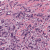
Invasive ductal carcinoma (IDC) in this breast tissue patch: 1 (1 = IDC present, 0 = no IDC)